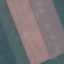
Land use / land cover: AnnualCrop